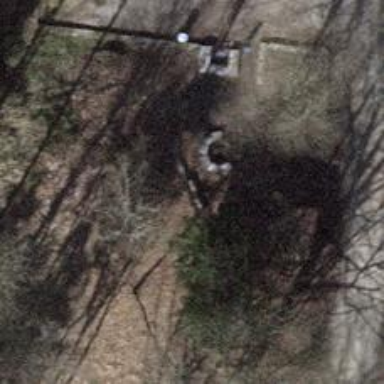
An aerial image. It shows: Brown bench.